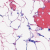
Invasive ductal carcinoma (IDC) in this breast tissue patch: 0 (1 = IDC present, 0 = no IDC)